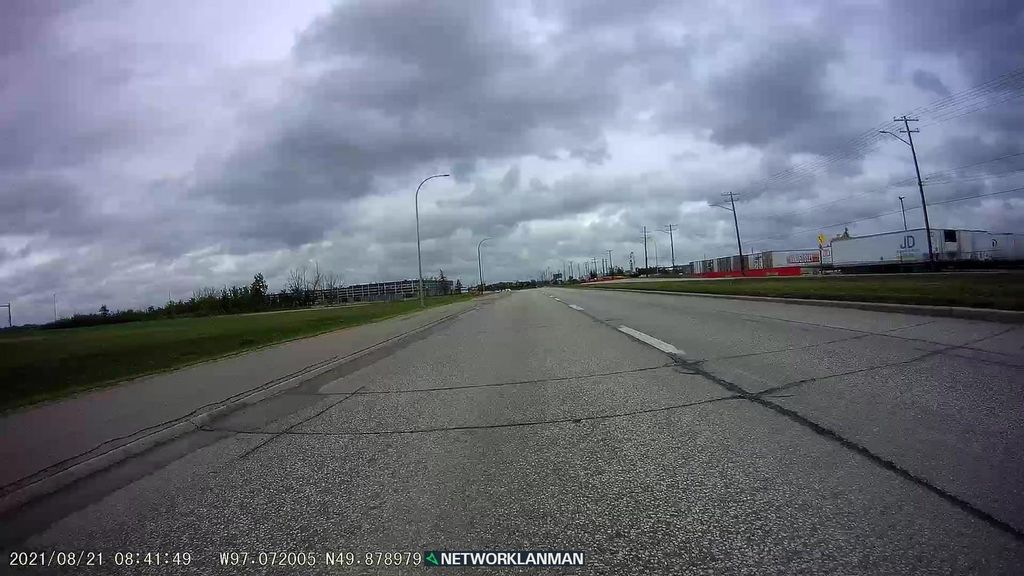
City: winnipeg